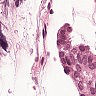
Metastatic tissue present: yes